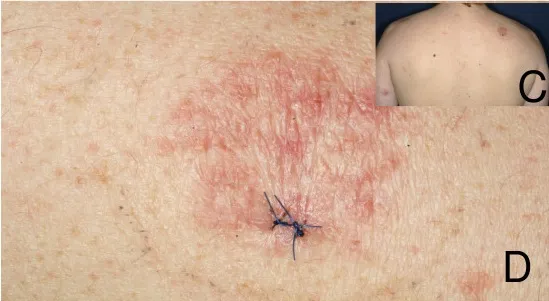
Clinical and histological findings. Erythematous nodules. Were found in a sporotrichoid-like manner.
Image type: medical_photograph (skin_photograph)